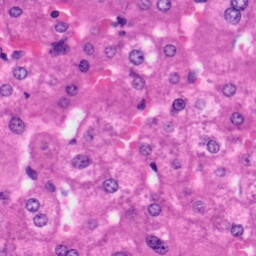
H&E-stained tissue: Liver